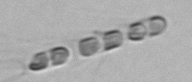
Label: Chaetoceros_subtilis